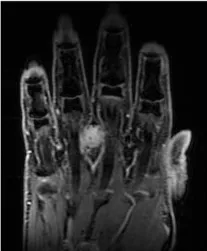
Imaging findings. ; and axial and central enhancement on a gadolinium-enhanced T1-weighted image.
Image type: radiology (mri)